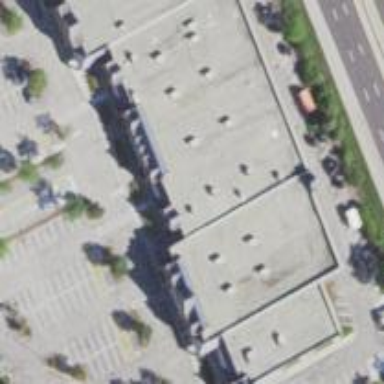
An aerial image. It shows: Retail building.